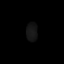
Tissue: lung
Cell type: Epithelial cells
Senescence score: 0.2404
Nuclear area (px): 198
Mean DAPI intensity: 21.51